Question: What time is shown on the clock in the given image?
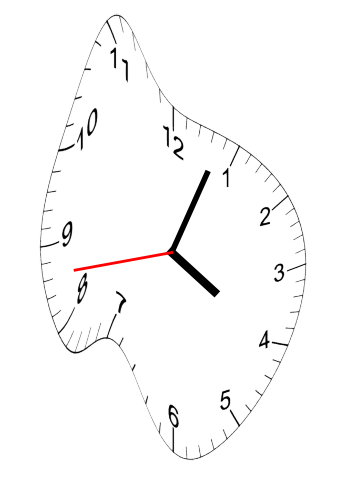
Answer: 04:03:43